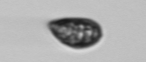
Label: Prorocentrum_triestinum